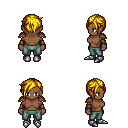
a pixel art fantasy rpg character, female body template, human, dark skin, leather shoulder armor, teal pants, blonde pixie cut hairstyle, leather bracers, metal boots, four views (front, back, left, right), 2x2 character sprite sheet, small pixel art, hard edges, no anti-aliasing